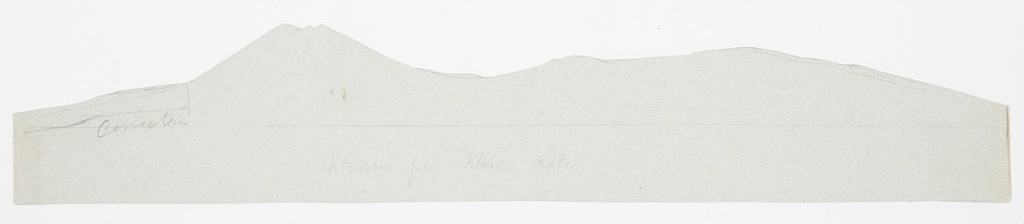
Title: Cut-out of Mt. Katahdin from Katahdin Lake, Maine
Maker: Frederic Edwin Church, American, 1826–1900
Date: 1852–81
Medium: Graphite on blue-gray wove paper
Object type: Drawing
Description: Landscape cut-out taking the form of the Katahdin range as viewed from the eastern shore of Katahdin Lake in Maine. The upper edge of the paper follows the triangular contours of Pamola and Baxter Peaks at left before descending down to a rolling ridge that includes Hamlin Peak at center and Howes Peaks at right. A straight, horizontal line stretches across the cut-out, likely indicating the surface of Katahdin Lake.